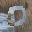
Label: 0